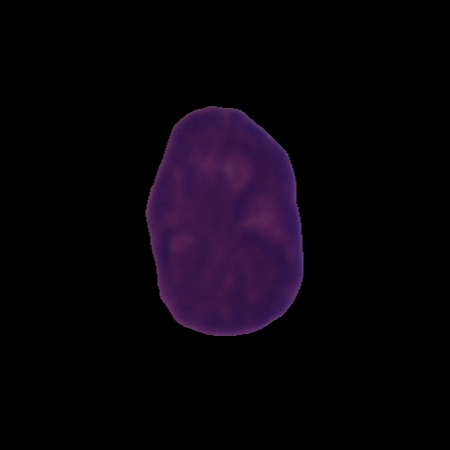
Label: cancer